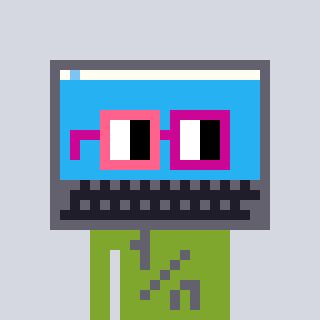
a pixel art character with square pink and red glasses, a laptop-shaped head and a slimegreen-colored body on a cool background